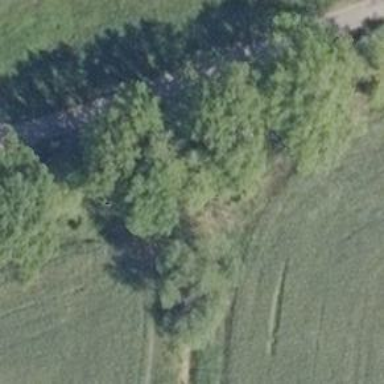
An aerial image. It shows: Row of broadleaved trees.